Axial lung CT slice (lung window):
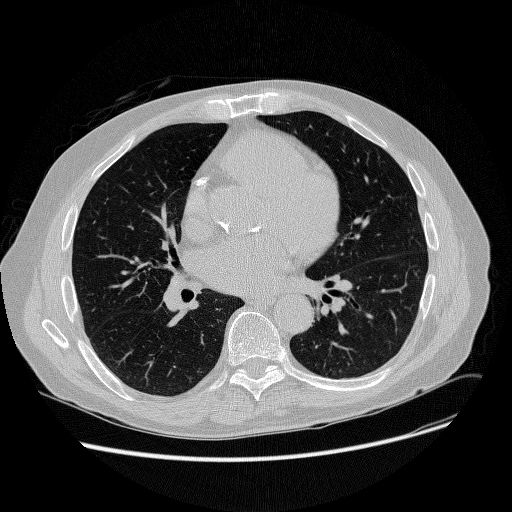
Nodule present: no